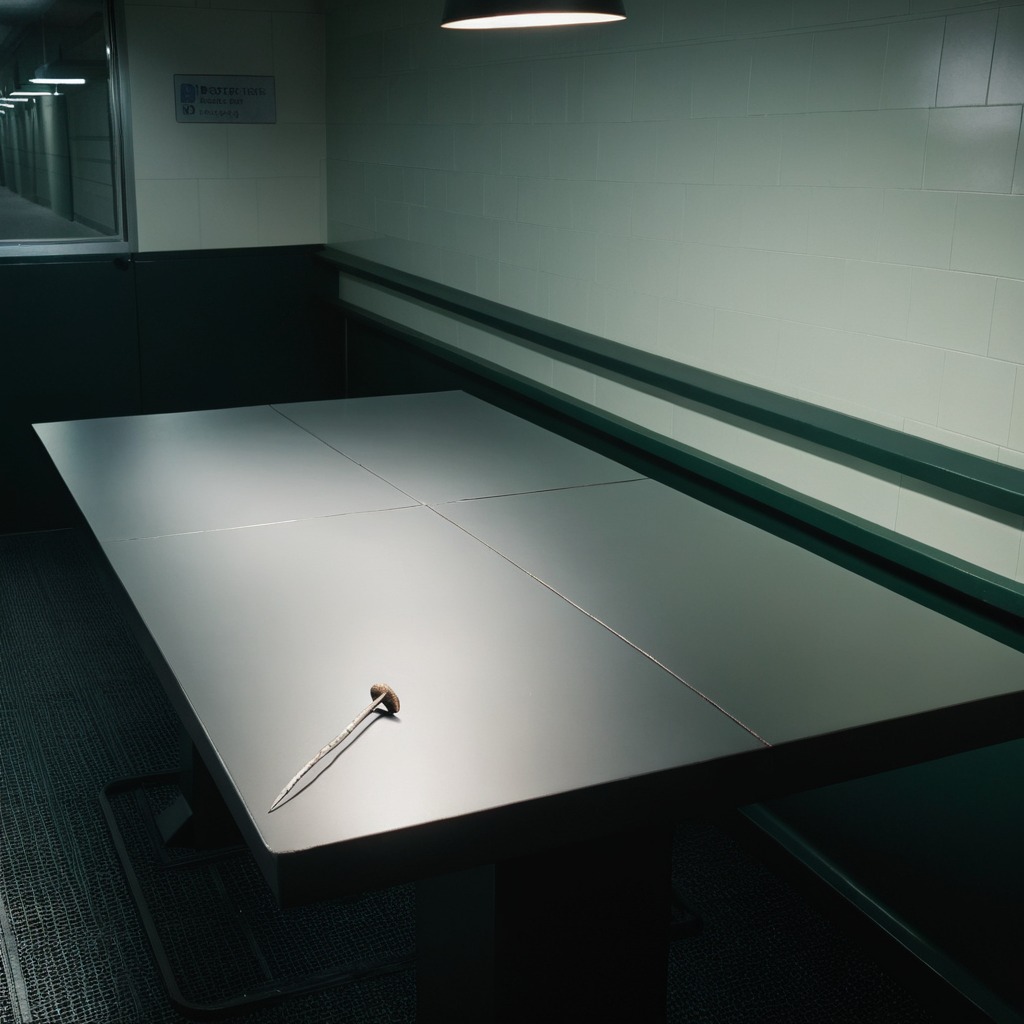
An iron nail is lying on the clean empty table in a railway signal maintenance room.